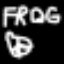
Label: frog